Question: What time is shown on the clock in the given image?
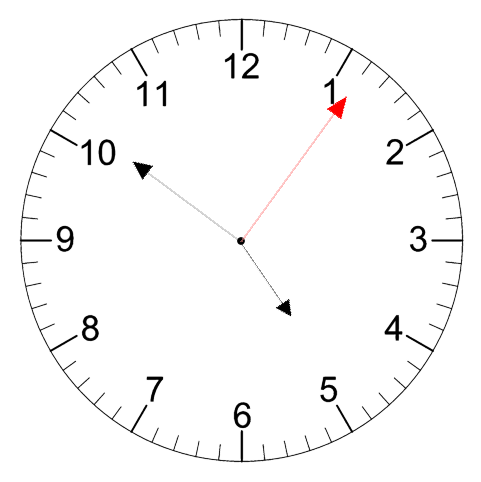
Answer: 04:51:06